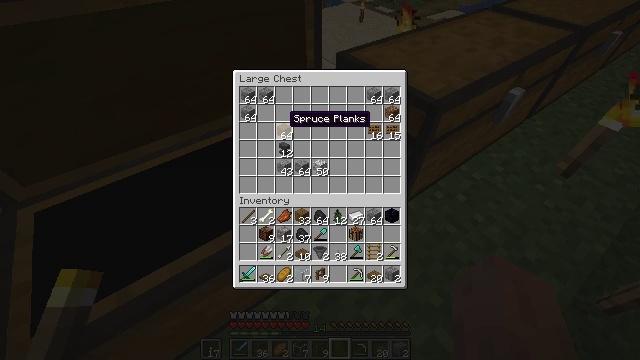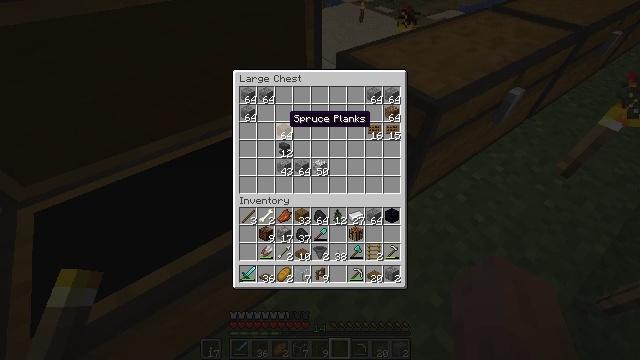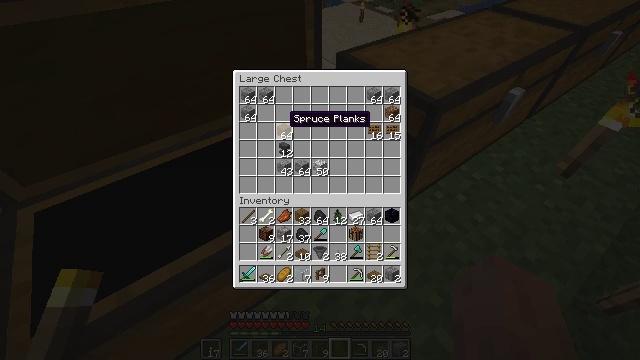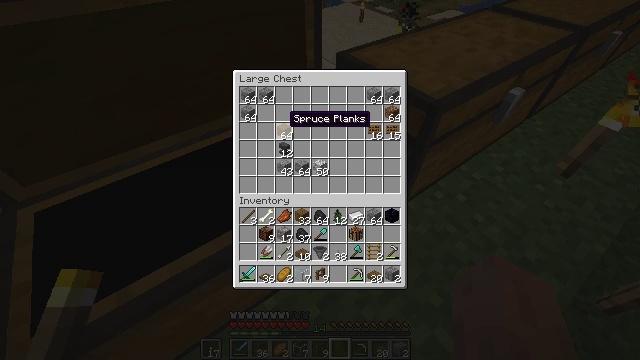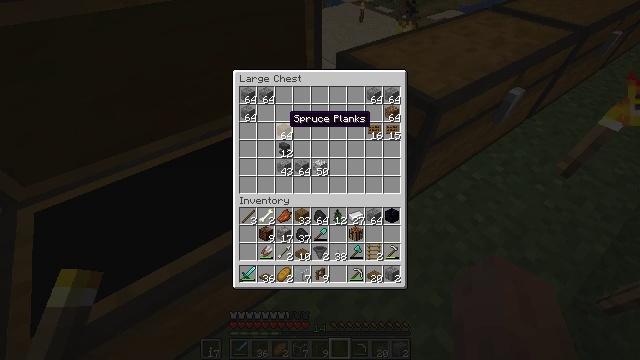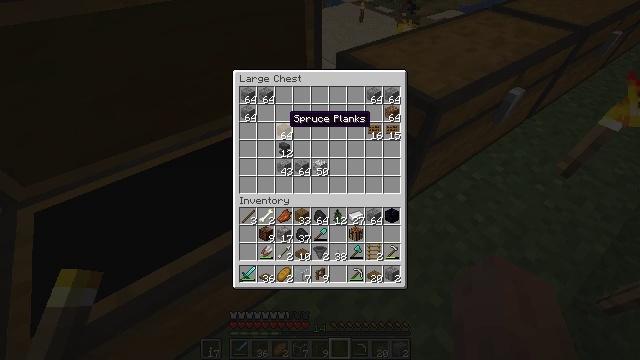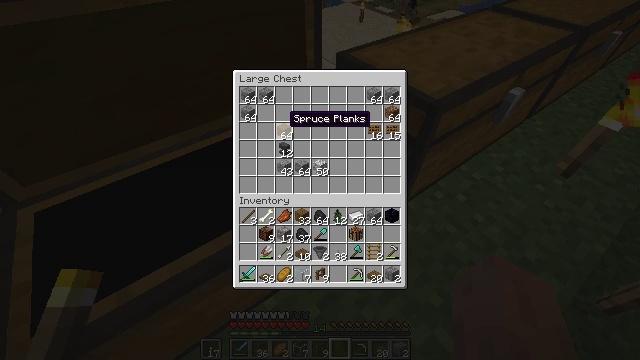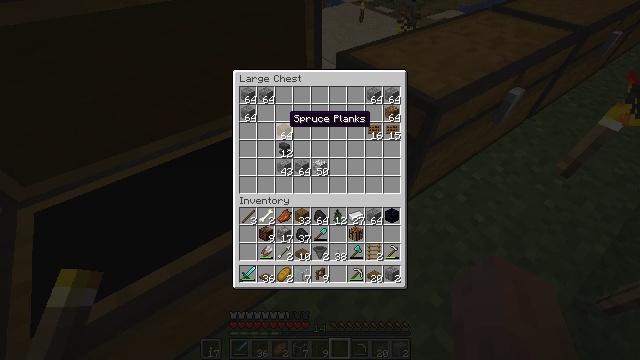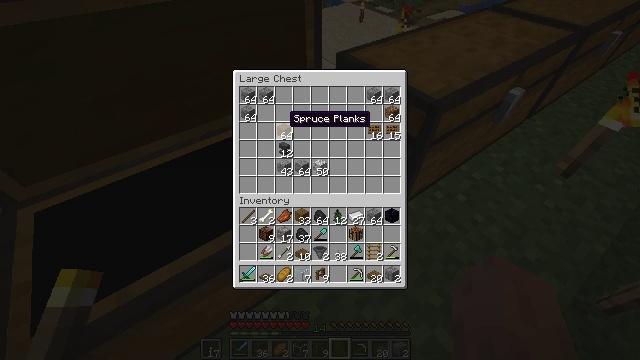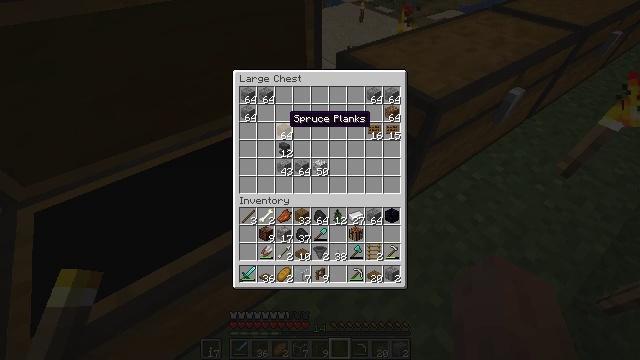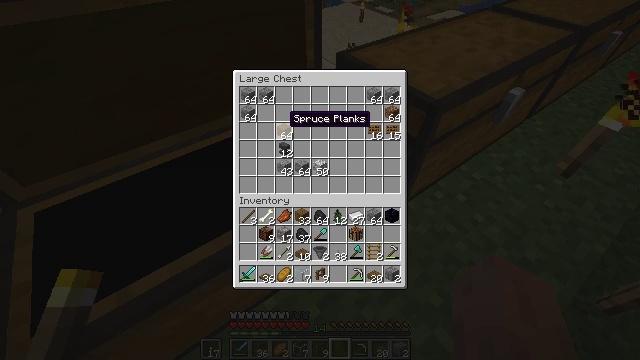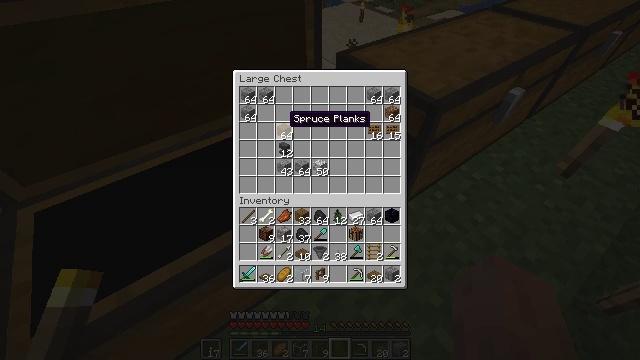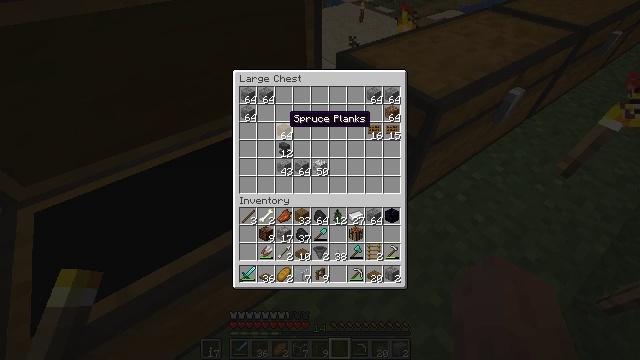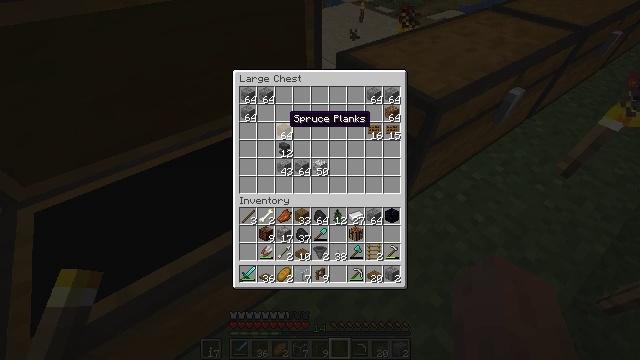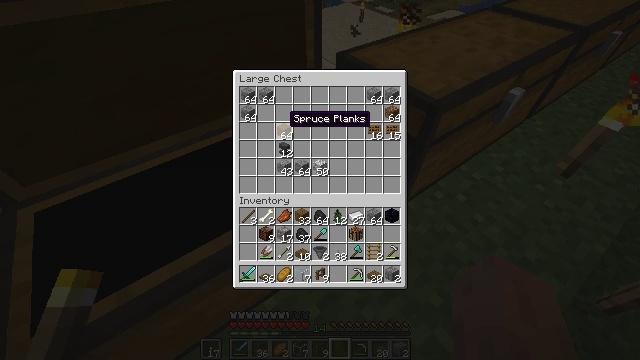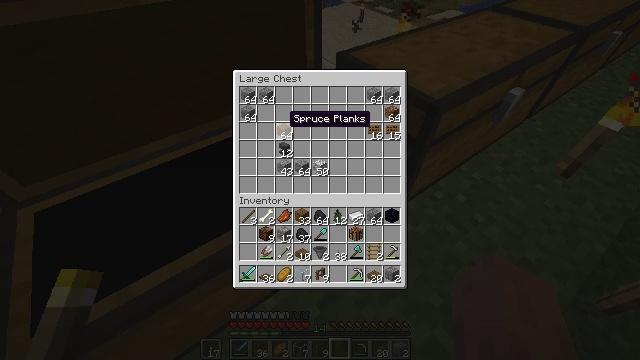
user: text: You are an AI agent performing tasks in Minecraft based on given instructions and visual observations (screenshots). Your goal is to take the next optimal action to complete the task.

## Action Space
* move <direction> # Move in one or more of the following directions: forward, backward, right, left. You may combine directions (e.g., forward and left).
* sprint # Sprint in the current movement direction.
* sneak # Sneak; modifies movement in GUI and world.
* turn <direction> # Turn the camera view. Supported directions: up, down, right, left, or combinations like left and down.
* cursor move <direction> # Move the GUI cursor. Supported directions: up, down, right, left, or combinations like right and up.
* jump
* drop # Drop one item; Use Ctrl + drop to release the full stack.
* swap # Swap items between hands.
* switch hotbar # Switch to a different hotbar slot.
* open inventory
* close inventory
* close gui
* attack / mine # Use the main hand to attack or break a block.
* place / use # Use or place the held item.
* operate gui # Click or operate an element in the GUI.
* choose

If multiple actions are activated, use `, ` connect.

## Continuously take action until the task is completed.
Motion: motion action
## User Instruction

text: Use stone bricks to craft stone brick stairs.
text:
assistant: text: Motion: no_op
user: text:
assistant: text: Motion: no_op
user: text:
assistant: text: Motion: no_op
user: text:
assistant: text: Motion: no_op
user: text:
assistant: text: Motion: no_op
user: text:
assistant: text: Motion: no_op
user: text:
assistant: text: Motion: no_op
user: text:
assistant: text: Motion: no_op
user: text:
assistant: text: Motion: no_op
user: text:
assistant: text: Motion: no_op
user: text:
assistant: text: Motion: no_op
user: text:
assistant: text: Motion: no_op
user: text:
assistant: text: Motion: no_op
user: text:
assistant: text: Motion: no_op
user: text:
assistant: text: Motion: no_op
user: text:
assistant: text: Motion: no_op
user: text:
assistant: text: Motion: no_op
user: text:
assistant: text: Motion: no_op
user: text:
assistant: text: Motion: no_op
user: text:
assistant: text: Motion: no_op
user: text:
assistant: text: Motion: no_op
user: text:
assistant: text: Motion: no_op
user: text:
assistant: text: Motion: no_op
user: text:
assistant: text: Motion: no_op
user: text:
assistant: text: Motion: no_op
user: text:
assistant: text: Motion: no_op
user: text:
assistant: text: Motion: no_op
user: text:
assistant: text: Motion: no_op
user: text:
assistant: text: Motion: no_op
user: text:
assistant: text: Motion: no_op